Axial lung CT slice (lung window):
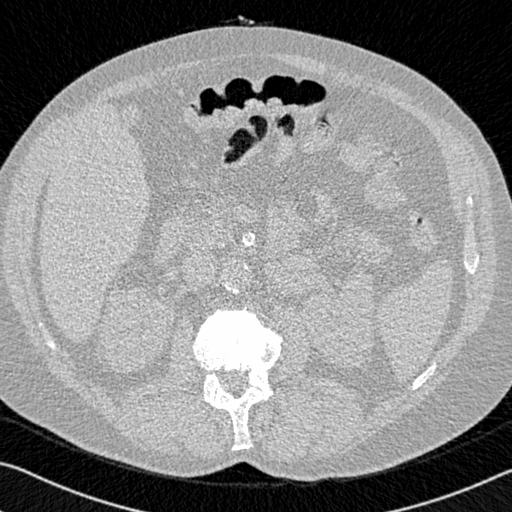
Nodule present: no